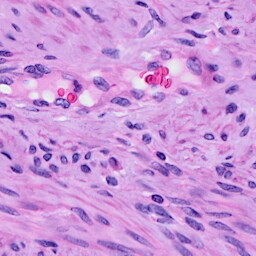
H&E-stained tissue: Cervix